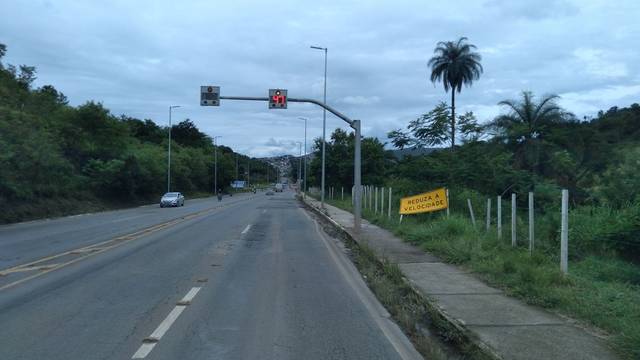
Region: Brazil
Coordinates: -19.875, -43.877